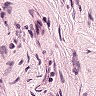
Metastatic tissue present: no